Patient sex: M
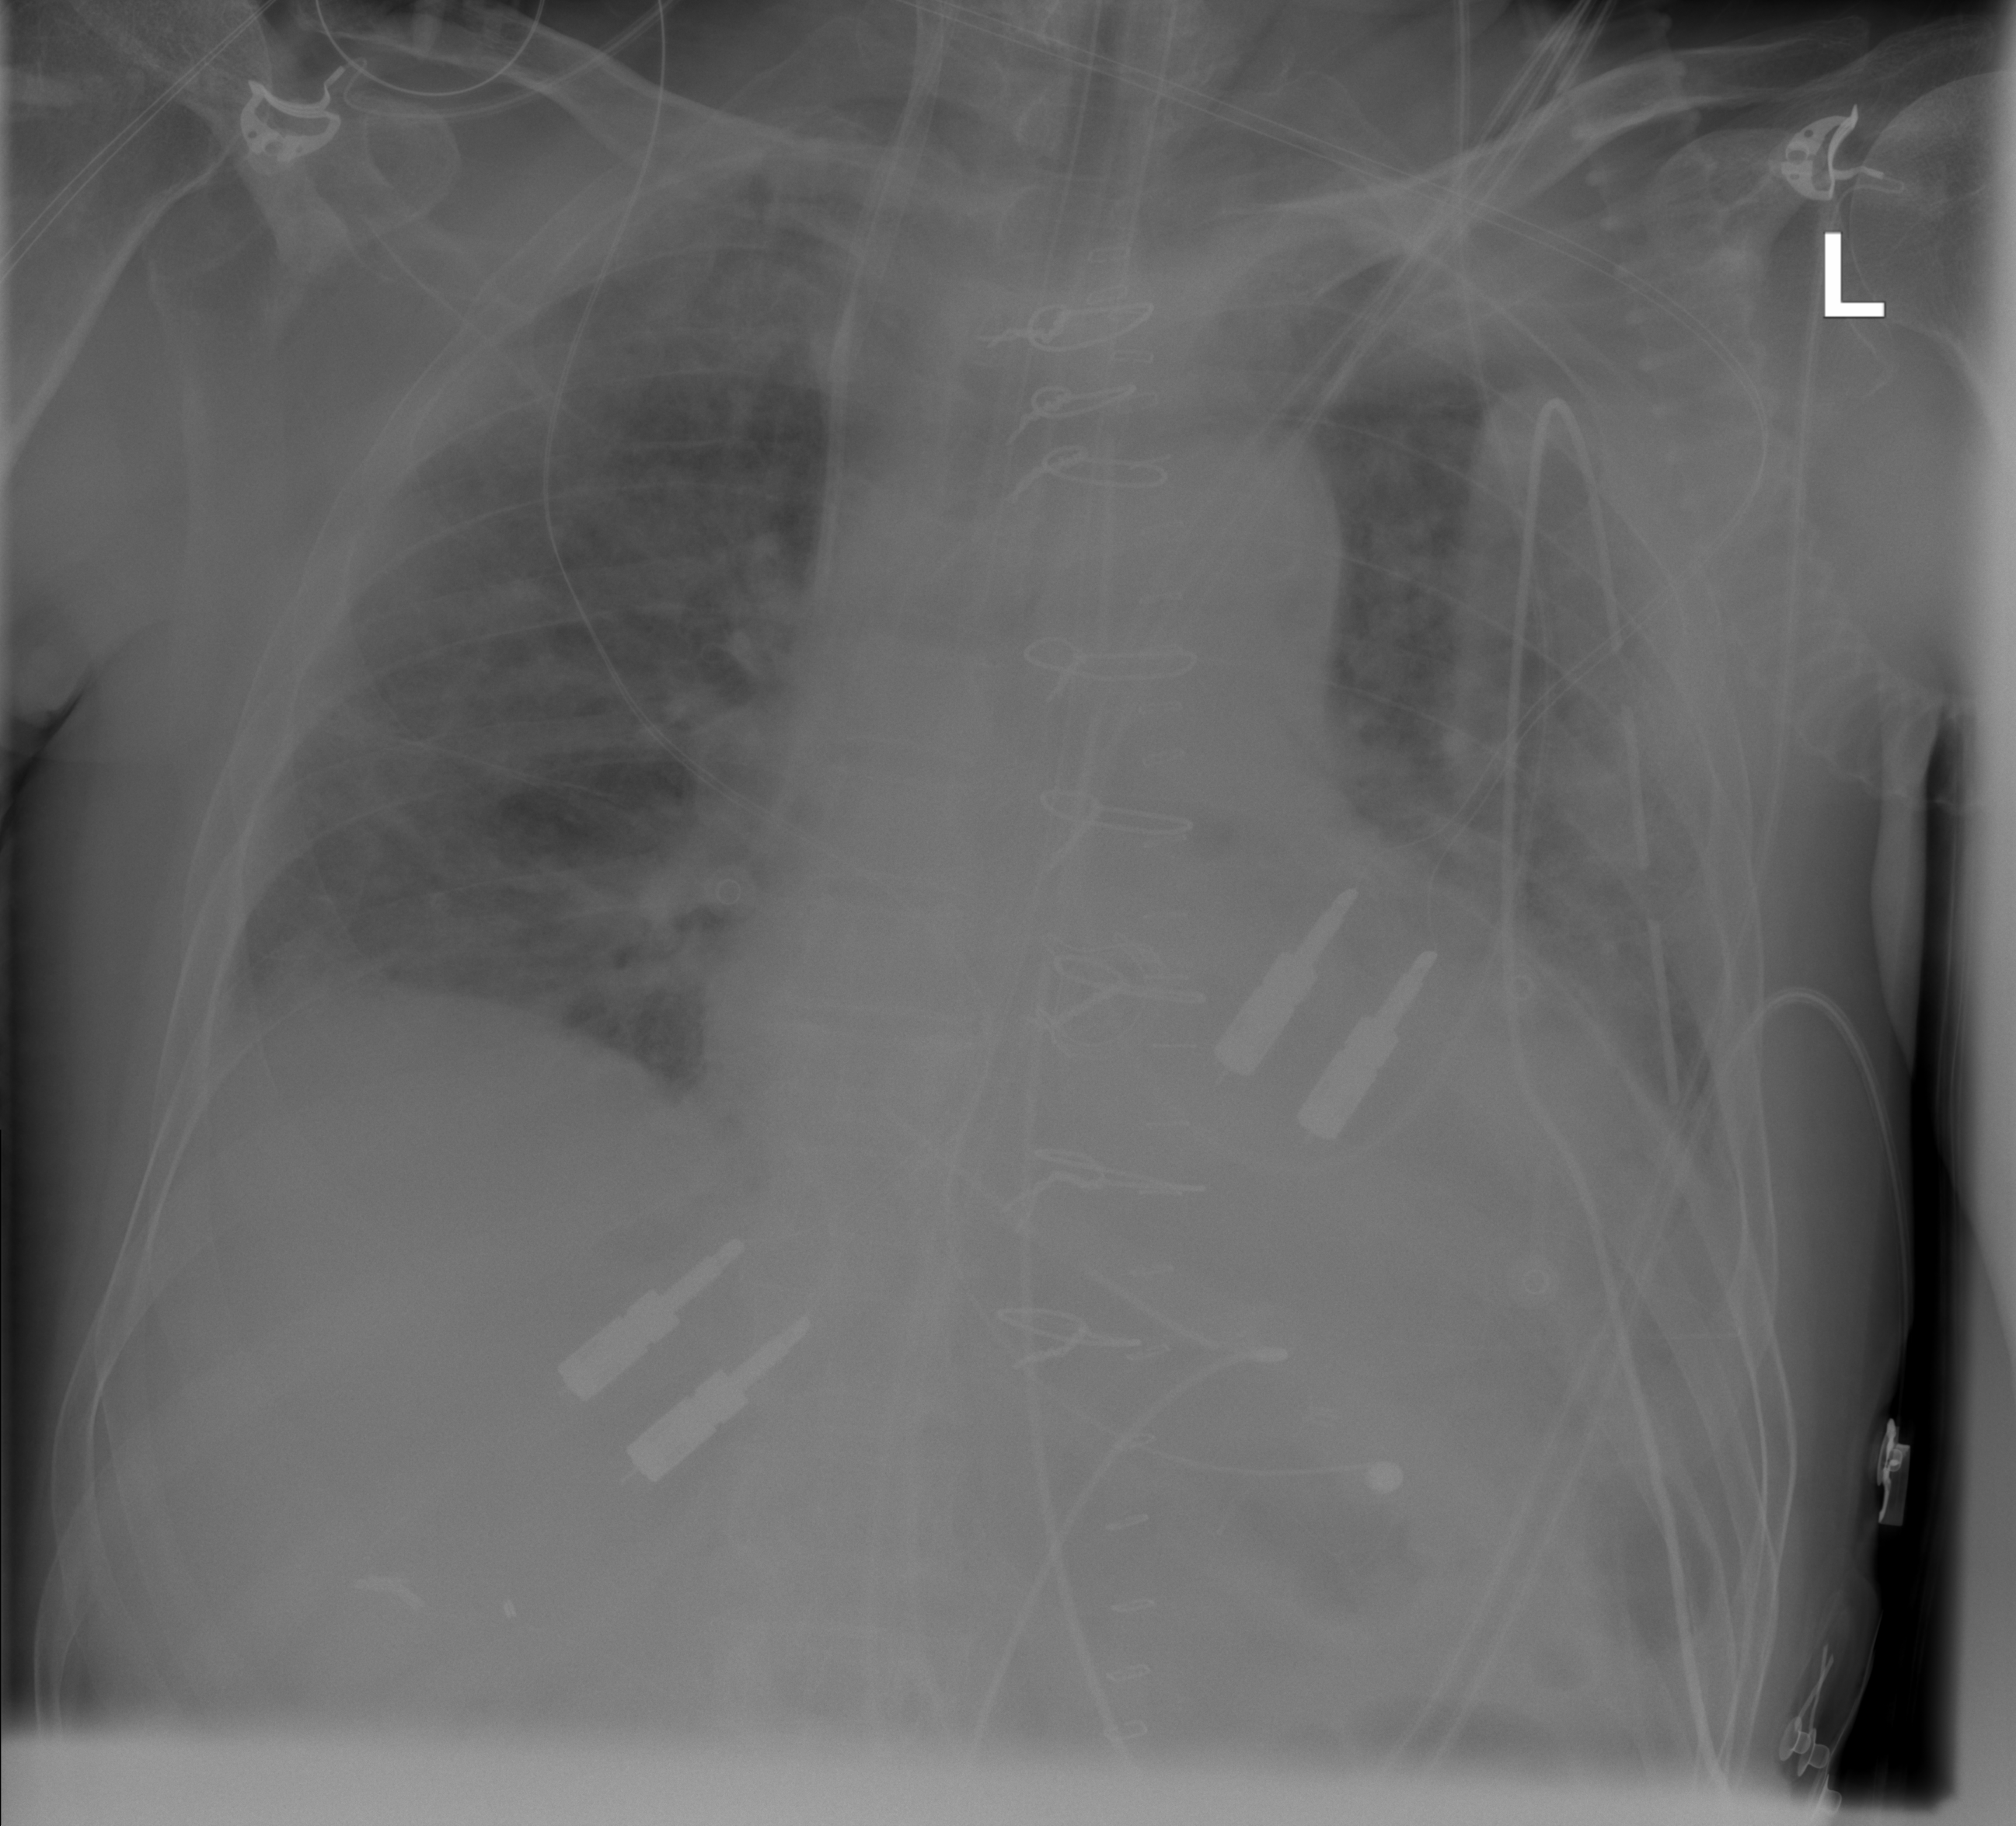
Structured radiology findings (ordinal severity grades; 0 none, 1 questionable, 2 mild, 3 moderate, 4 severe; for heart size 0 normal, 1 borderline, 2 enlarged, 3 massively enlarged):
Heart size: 2
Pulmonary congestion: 2
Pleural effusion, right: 2
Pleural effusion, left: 2
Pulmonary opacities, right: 0
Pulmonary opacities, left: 0
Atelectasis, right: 2
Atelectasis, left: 2